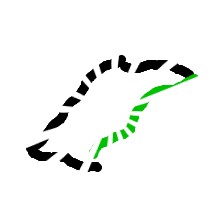
Shape: parallelogram